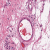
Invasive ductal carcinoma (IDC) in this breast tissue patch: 0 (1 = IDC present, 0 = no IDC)